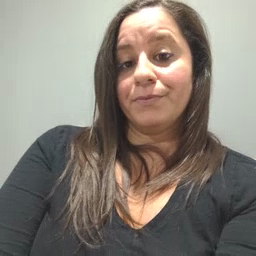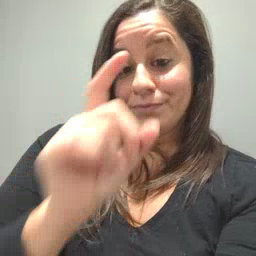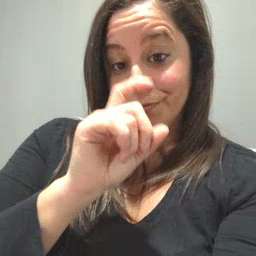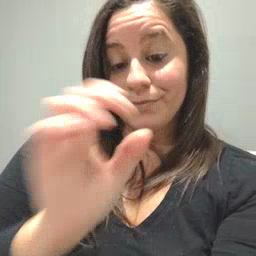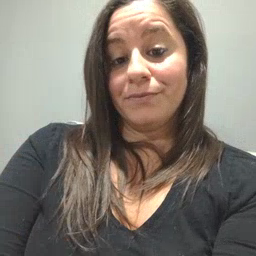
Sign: doll